Field crop: tomato
Growth stage: 1
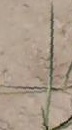
Species: cyperus